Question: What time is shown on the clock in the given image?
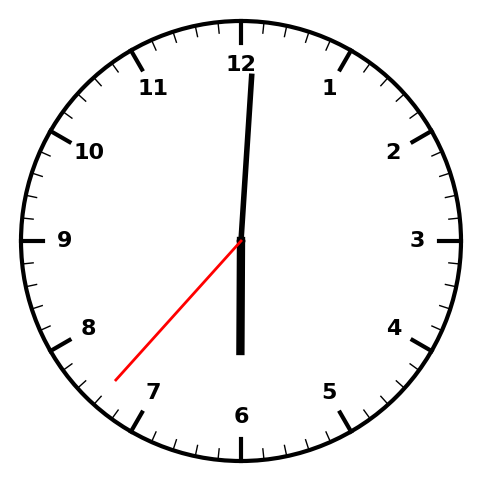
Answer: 06:00:37